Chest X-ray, PA view. Patient: 49 years old, sex F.
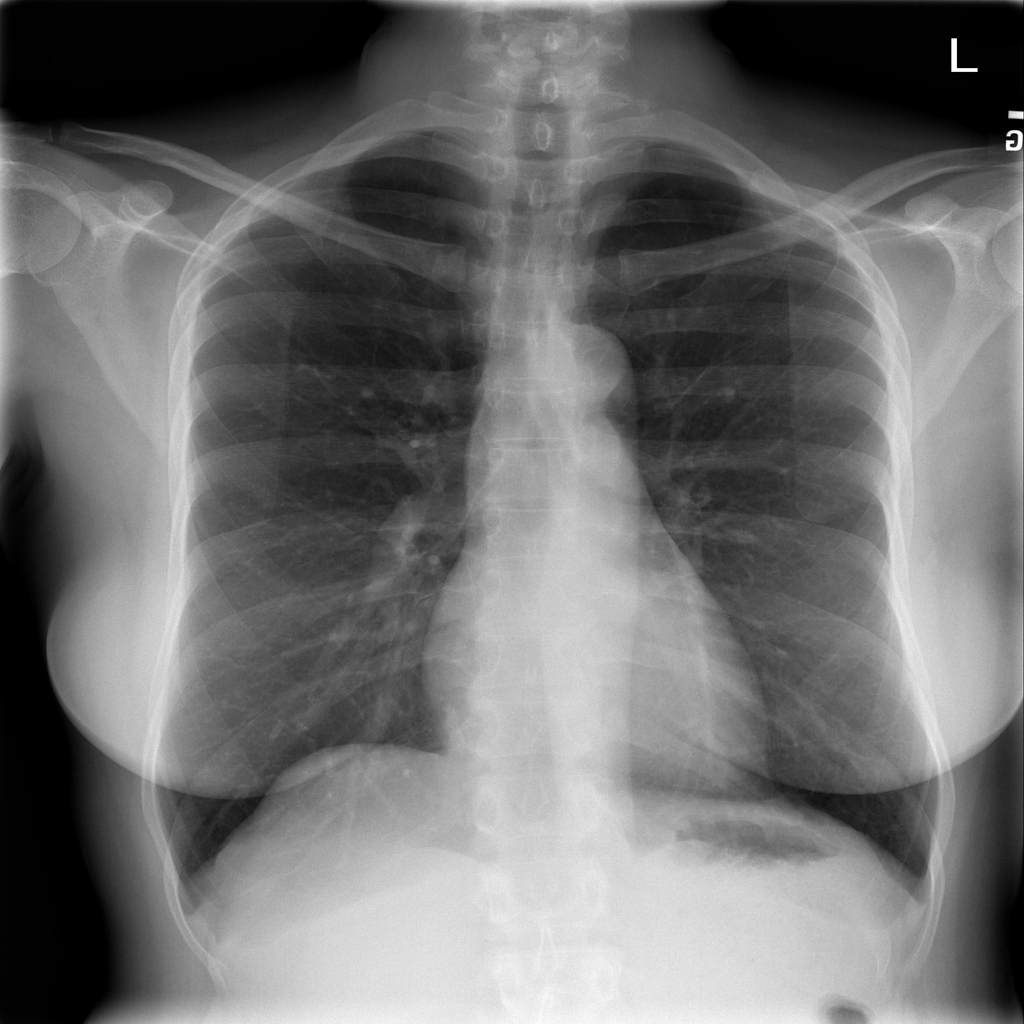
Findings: No Finding